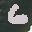
Label: 6